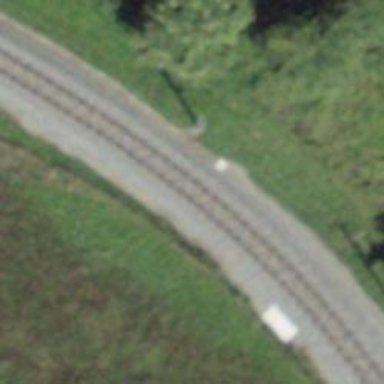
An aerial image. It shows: Narrow-gauge railway track with one electrified contact line.